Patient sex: M
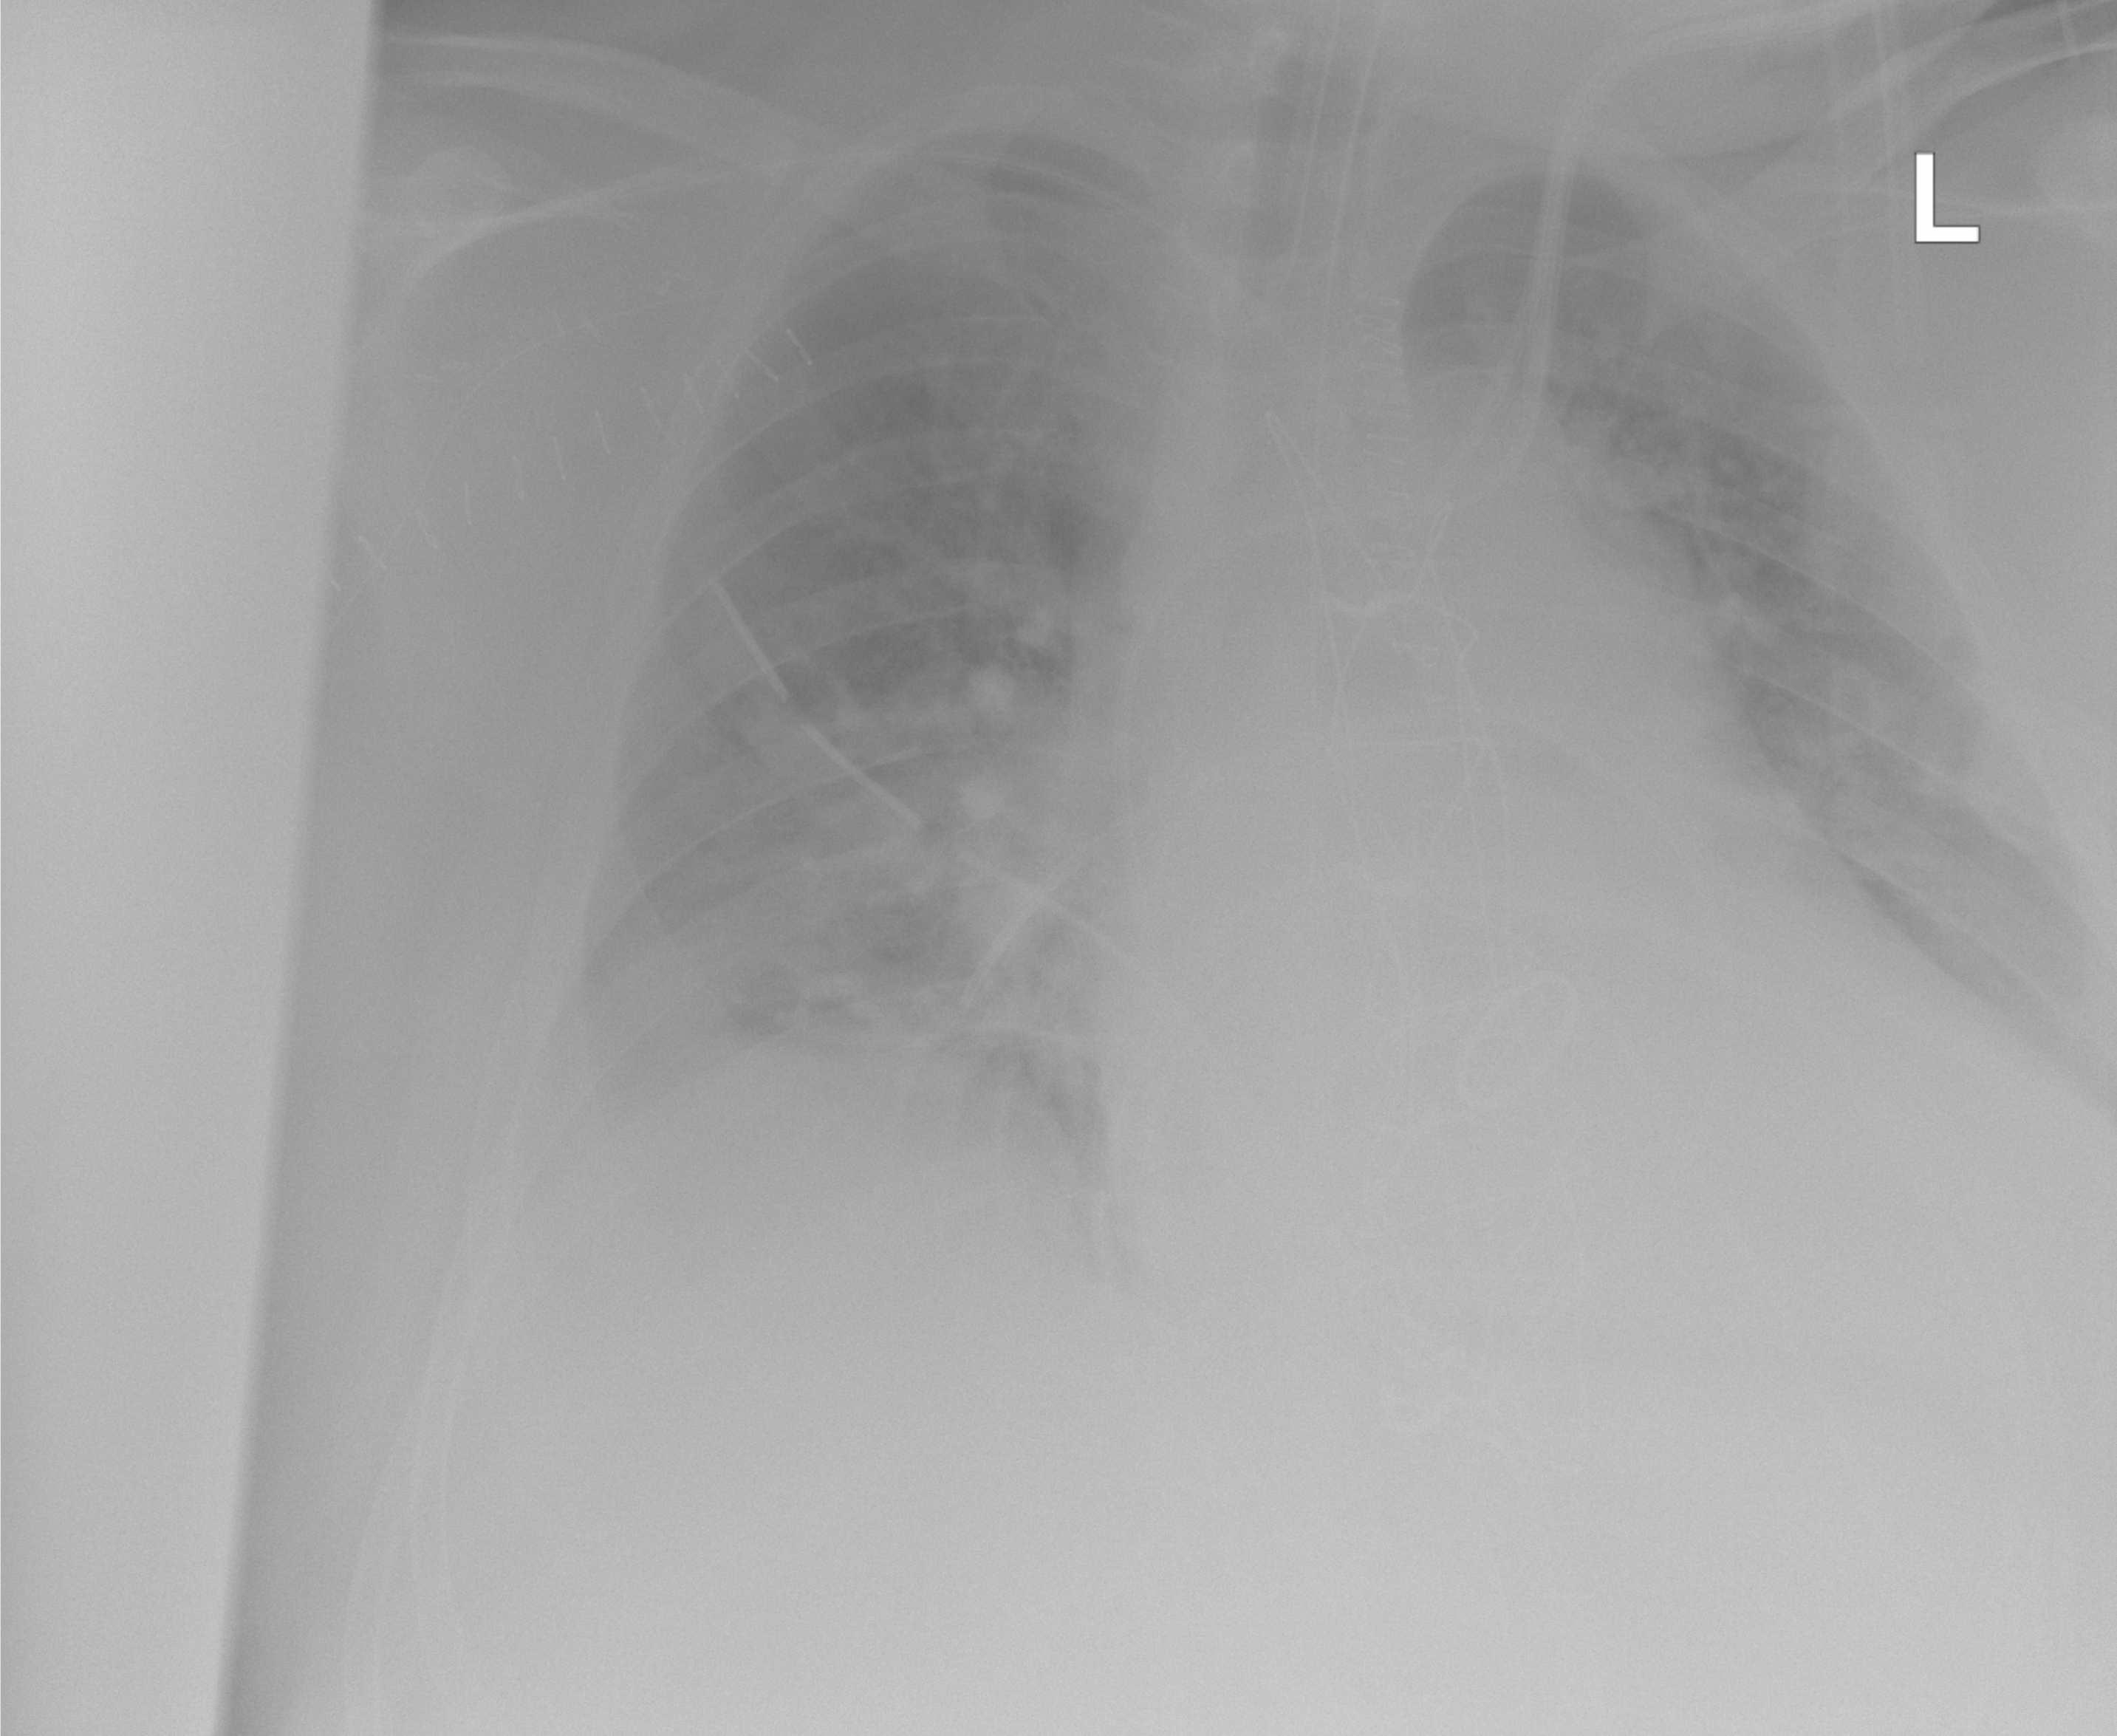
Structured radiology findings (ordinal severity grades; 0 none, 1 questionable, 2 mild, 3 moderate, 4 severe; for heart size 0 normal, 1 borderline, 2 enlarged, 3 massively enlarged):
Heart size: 2
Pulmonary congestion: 0
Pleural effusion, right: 0
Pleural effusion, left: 0
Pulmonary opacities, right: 1
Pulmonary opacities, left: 0
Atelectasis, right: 2
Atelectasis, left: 1